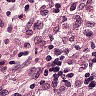
Metastatic tissue present: no